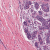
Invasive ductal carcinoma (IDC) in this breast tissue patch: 0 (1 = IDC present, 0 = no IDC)